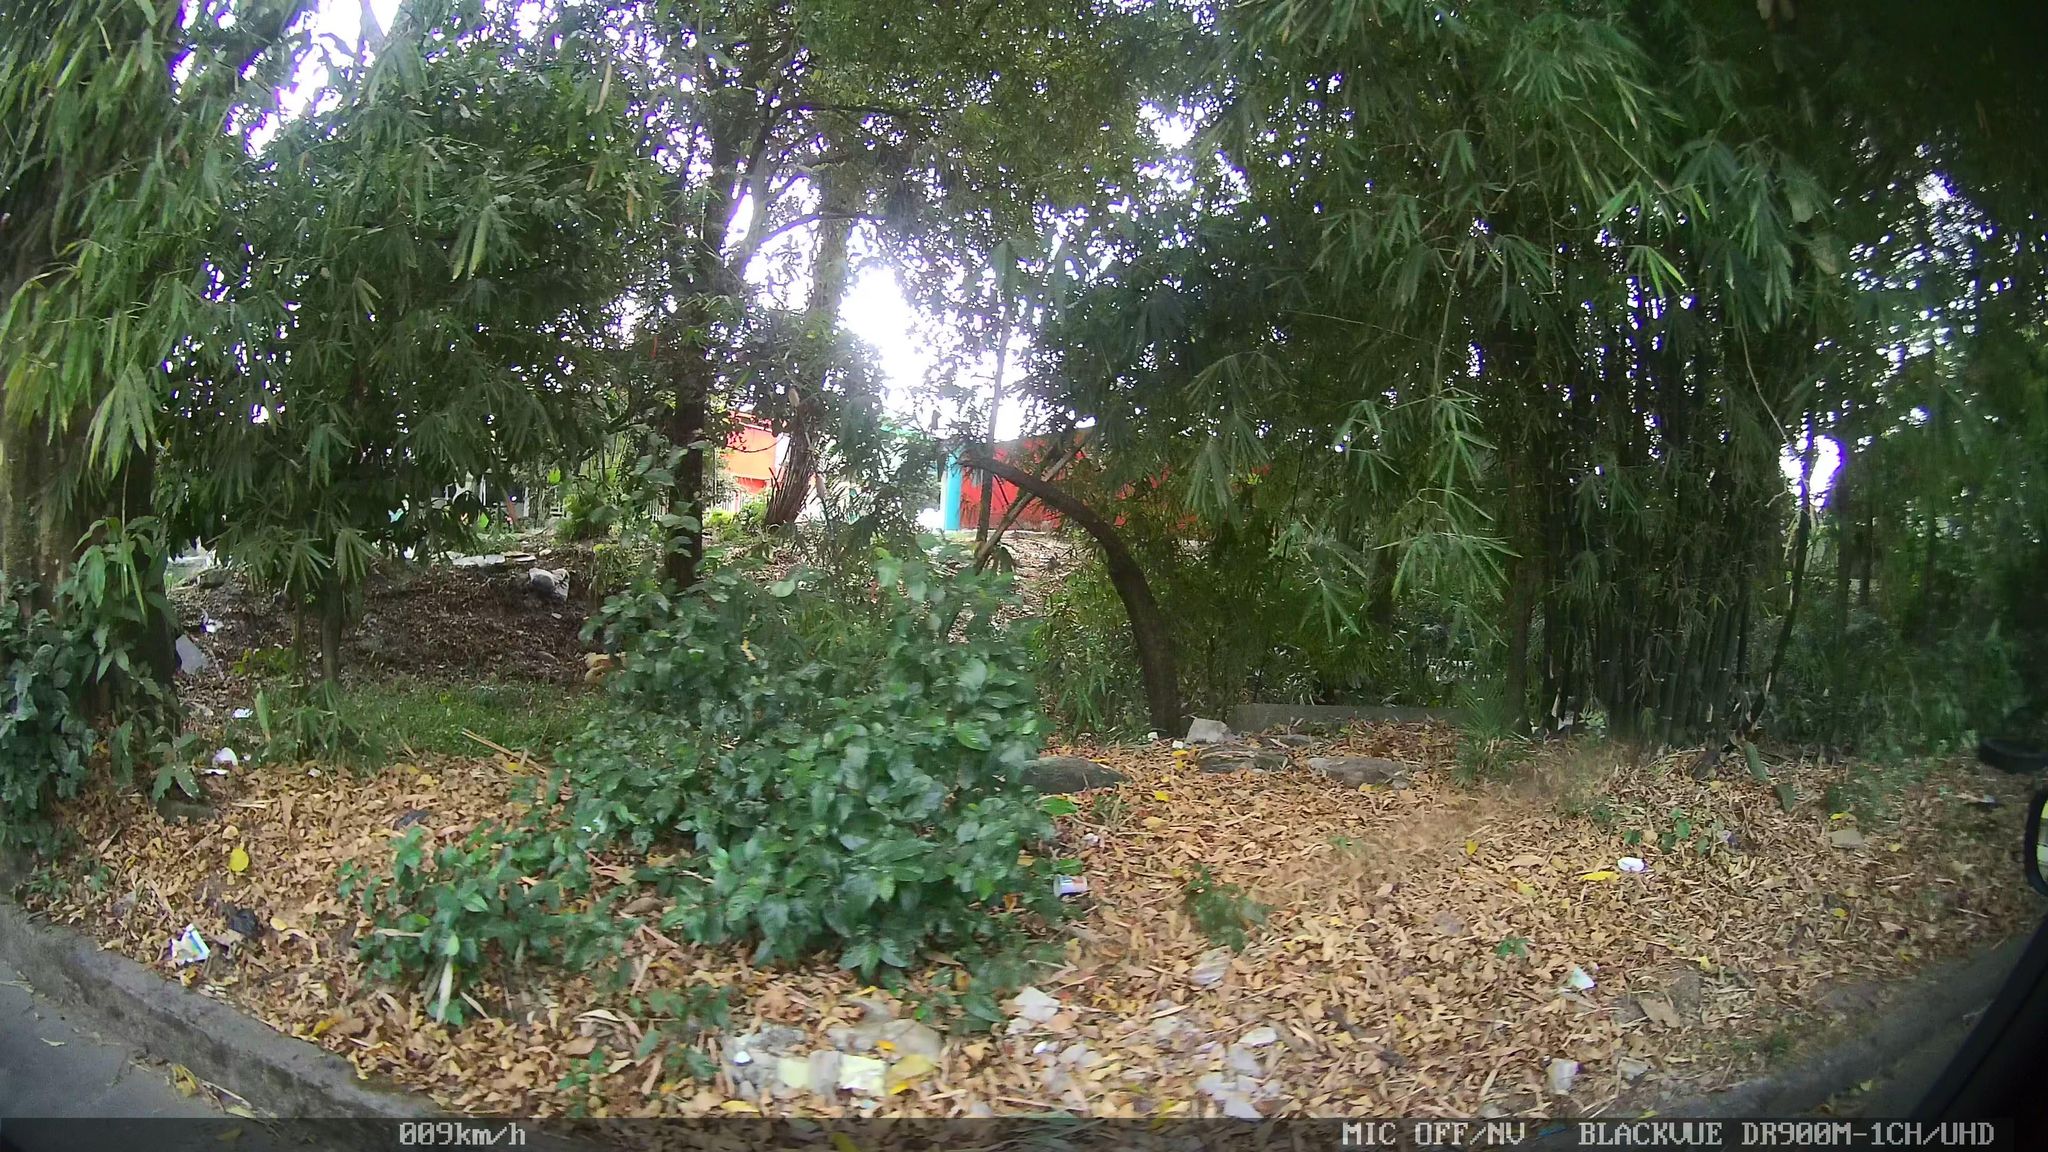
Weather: clear
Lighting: day
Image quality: slightly poor
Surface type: walking surface
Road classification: residential
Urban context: urban centre
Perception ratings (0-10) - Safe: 4.01, Lively: 0.48, Beautiful: 6.66, Boring: 5.61, Depressing: 4.27, Wealthy: 2.55